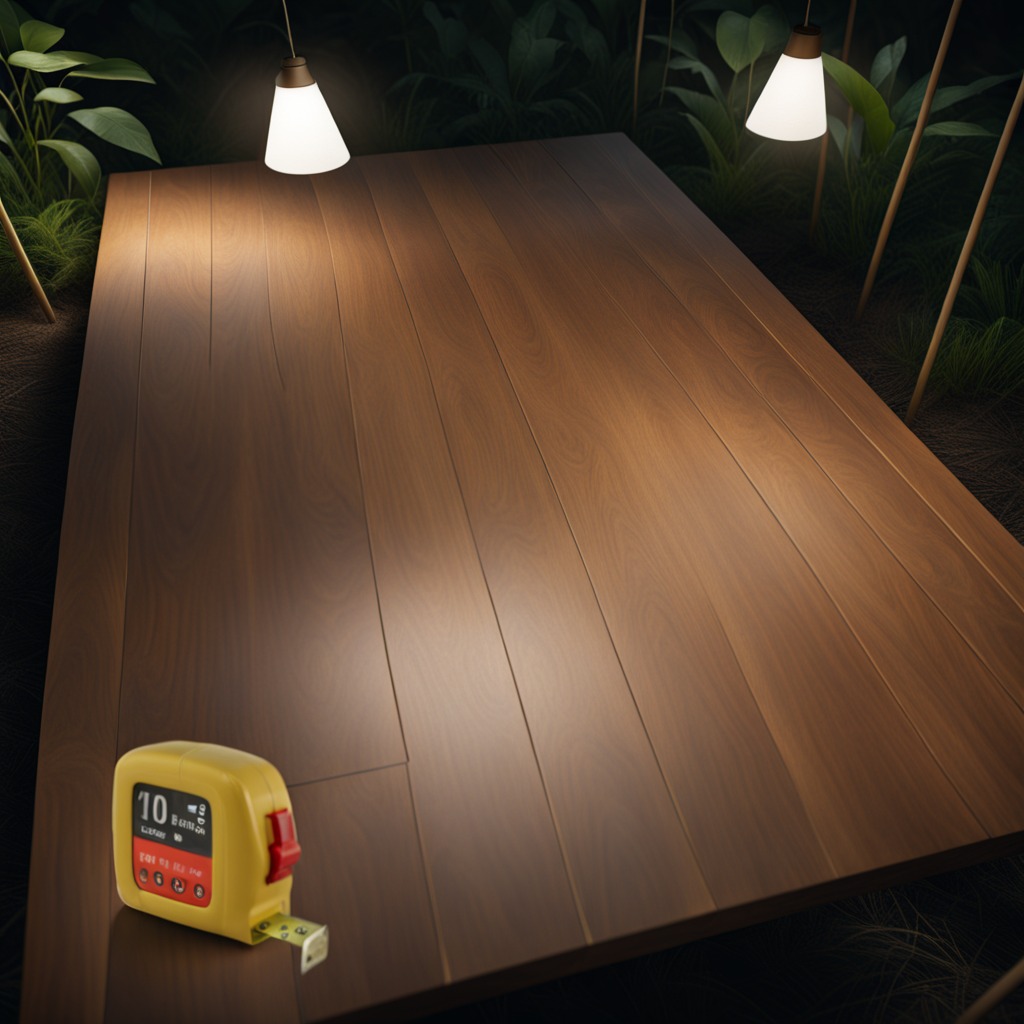
A measuring tape is lying on the wooden table inside a jungle field workshop tent at night.